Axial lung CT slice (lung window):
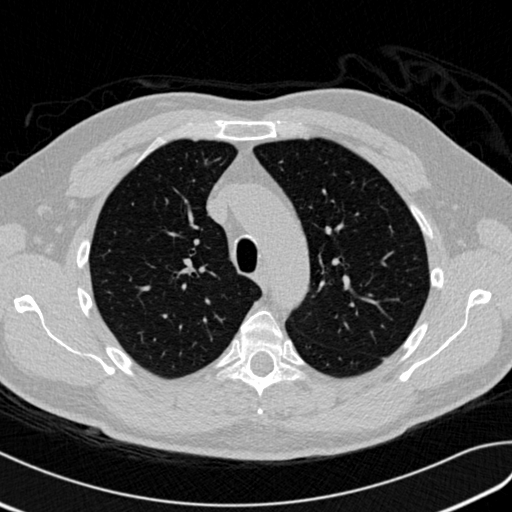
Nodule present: no